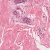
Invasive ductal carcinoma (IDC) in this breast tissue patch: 0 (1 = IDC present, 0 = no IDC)